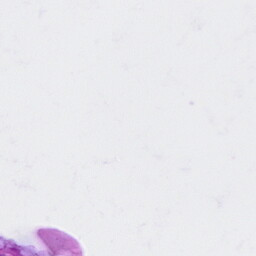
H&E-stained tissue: Cervix